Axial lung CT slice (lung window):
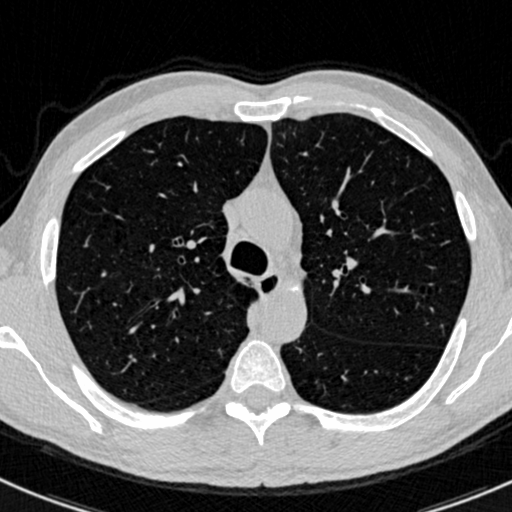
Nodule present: no